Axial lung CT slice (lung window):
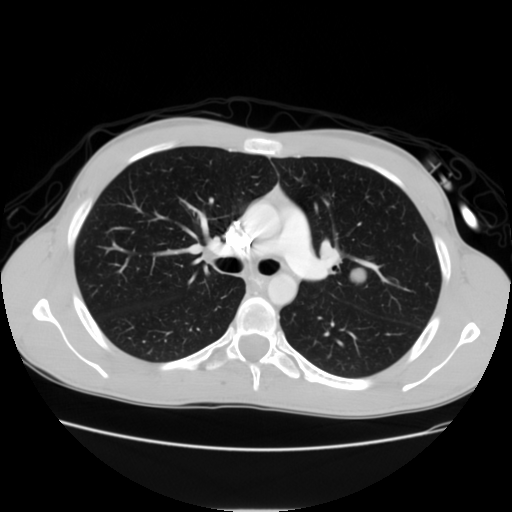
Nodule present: yes
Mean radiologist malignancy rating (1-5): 3.5